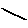
Label: line